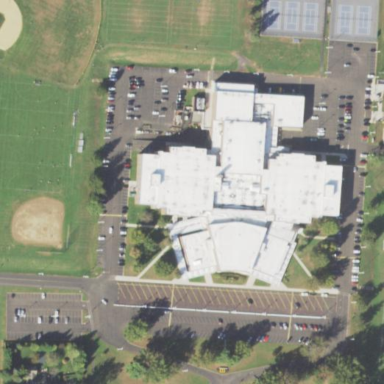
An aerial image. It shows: School.